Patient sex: F
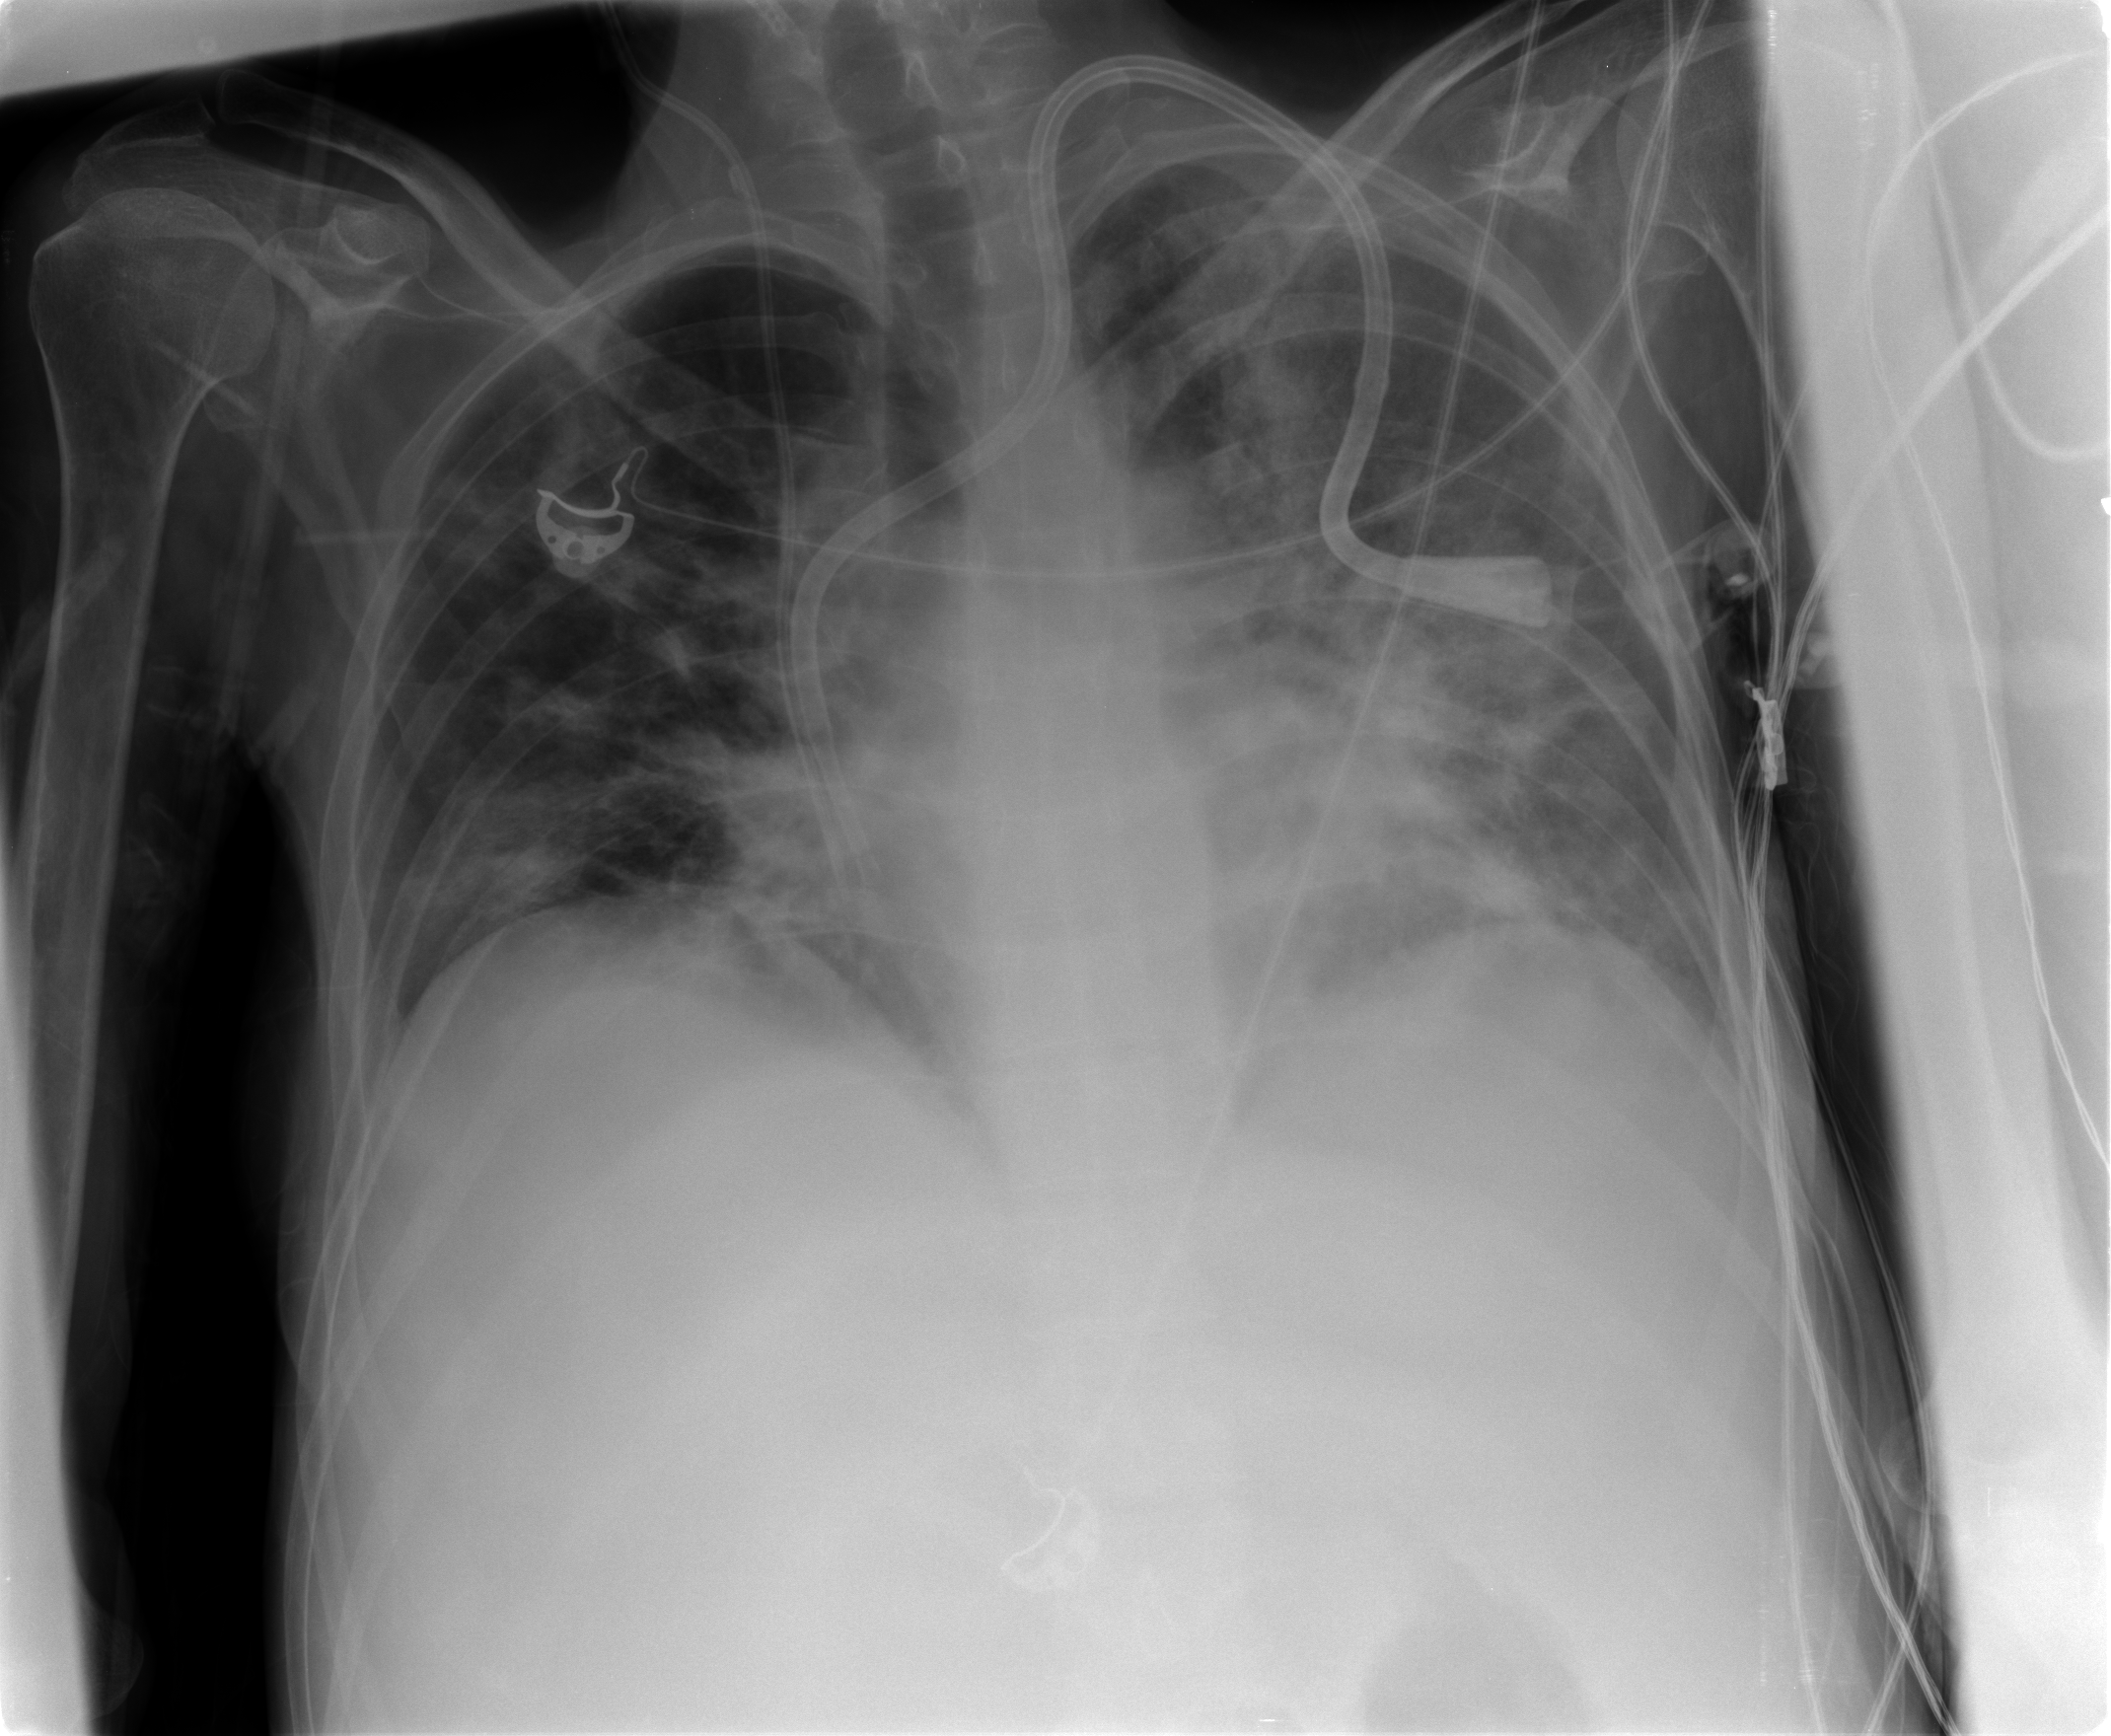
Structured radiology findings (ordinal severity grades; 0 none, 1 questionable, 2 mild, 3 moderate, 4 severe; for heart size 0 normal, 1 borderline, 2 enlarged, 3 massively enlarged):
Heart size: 0
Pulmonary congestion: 3
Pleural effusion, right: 0
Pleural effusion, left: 2
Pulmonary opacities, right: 2
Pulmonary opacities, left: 4
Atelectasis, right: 2
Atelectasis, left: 3